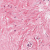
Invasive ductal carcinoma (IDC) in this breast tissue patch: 0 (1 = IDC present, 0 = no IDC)